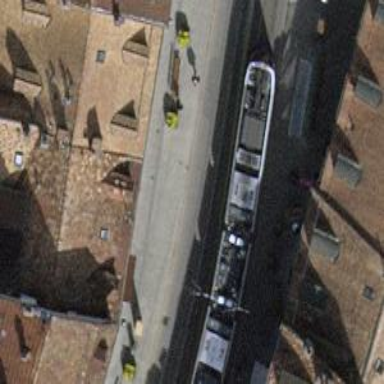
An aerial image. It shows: Tram stop for public transport.